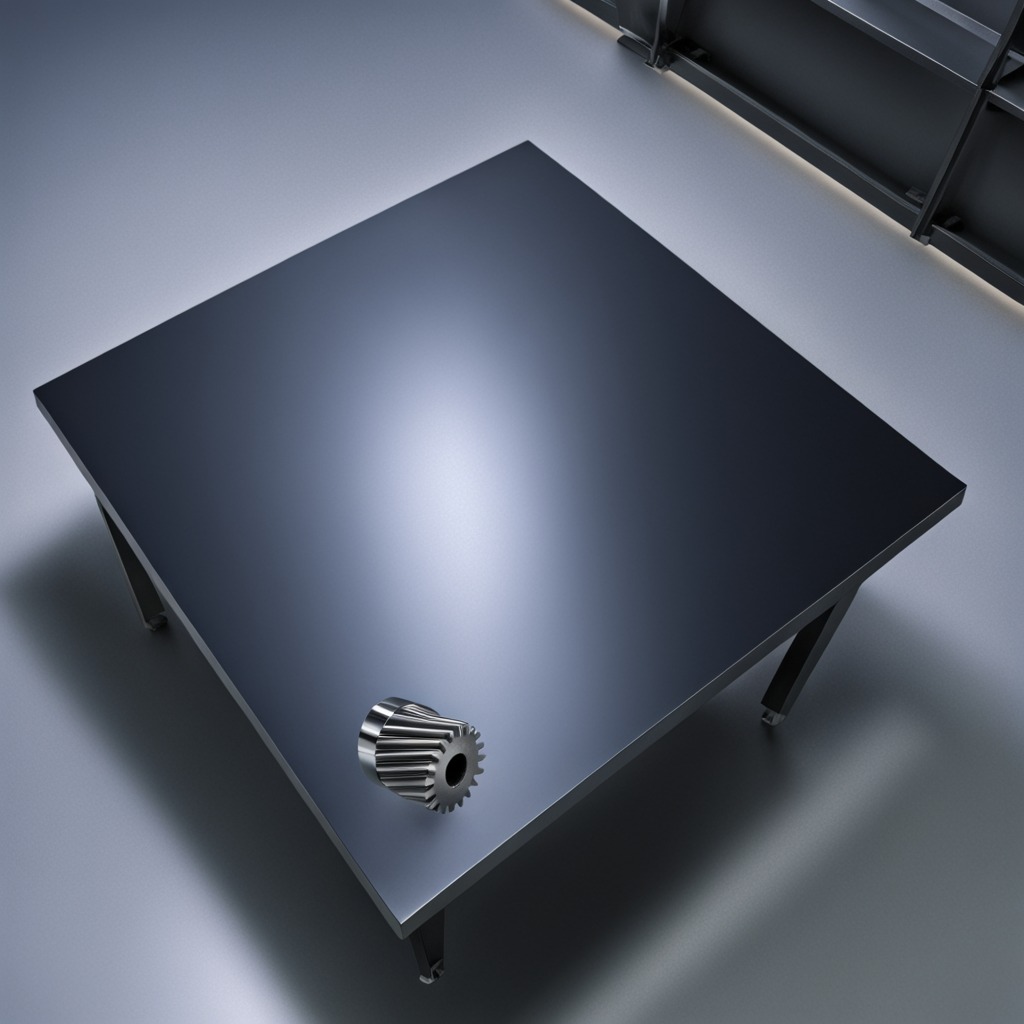
A steel gear with teeth is lying on the tabletop in the evening.